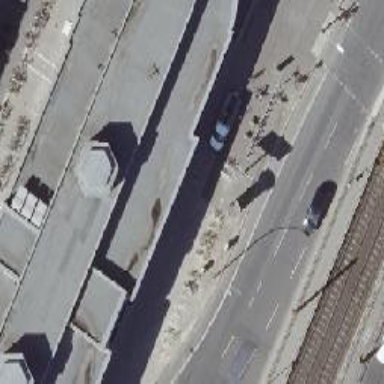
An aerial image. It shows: Advertising column.